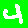
Digit: 4